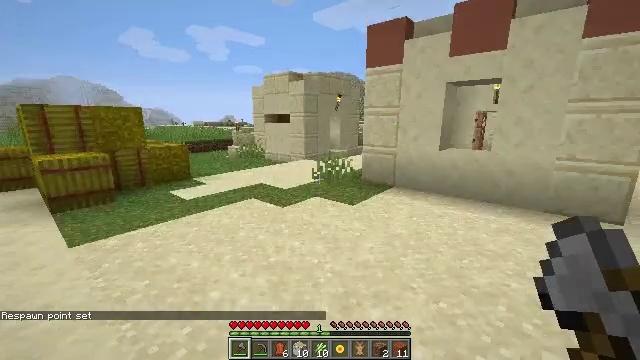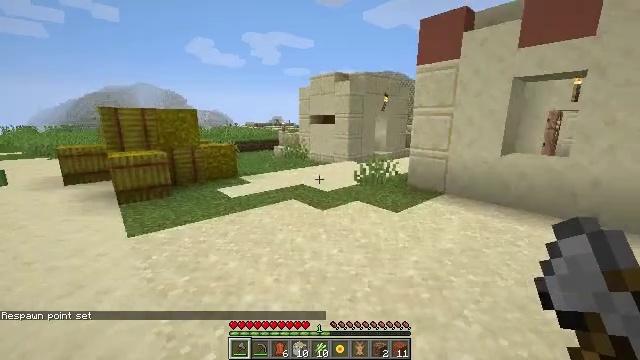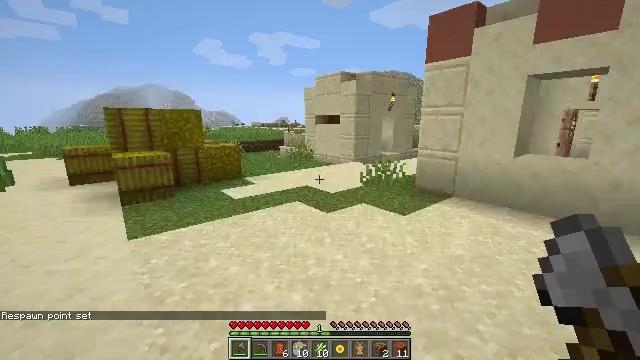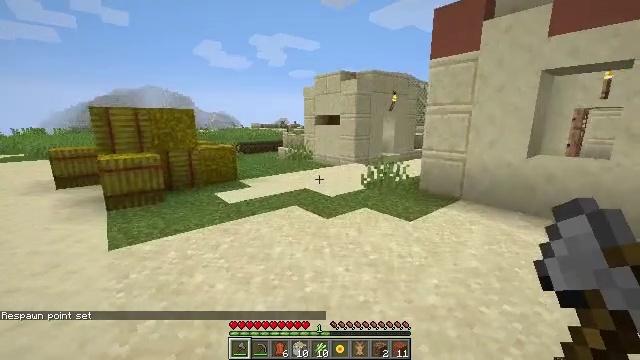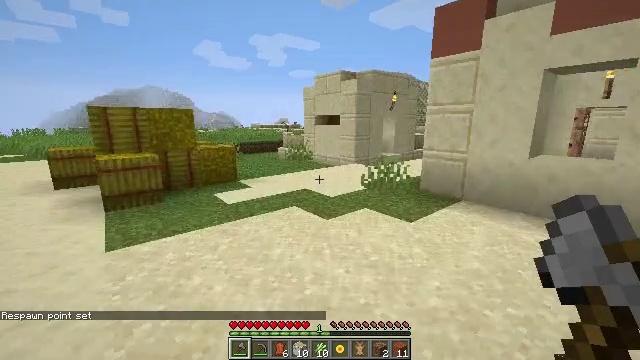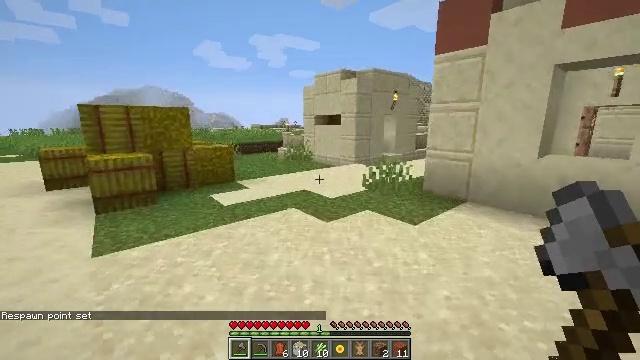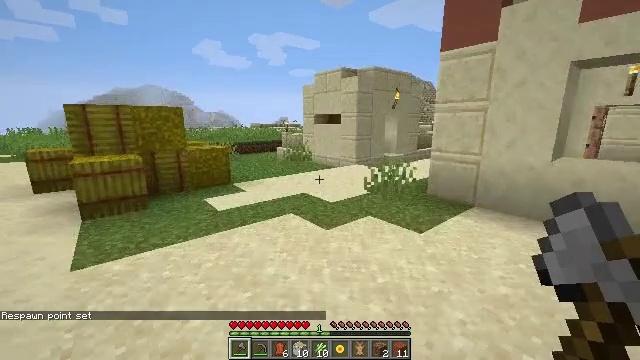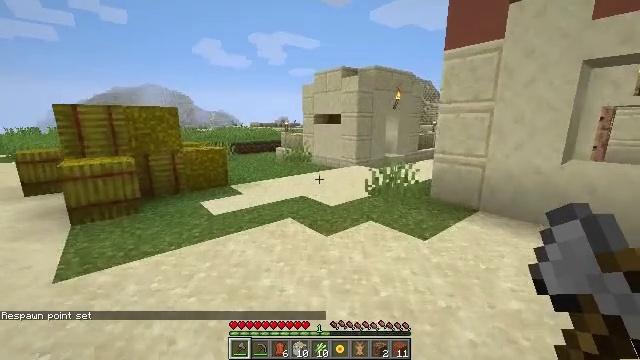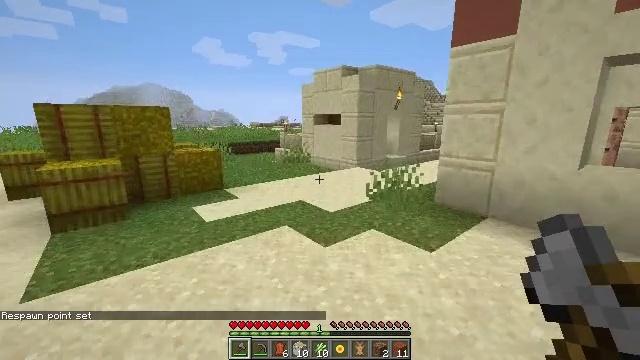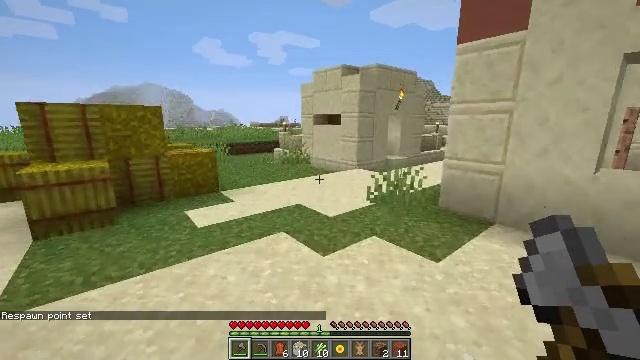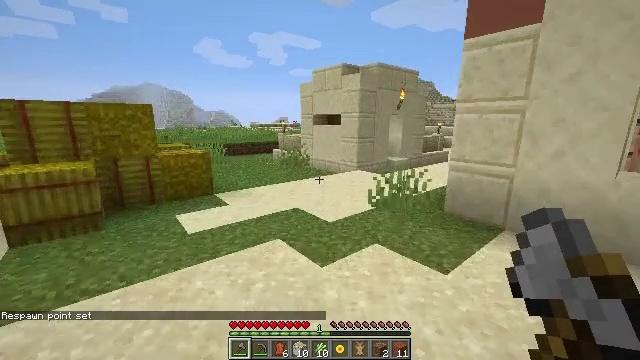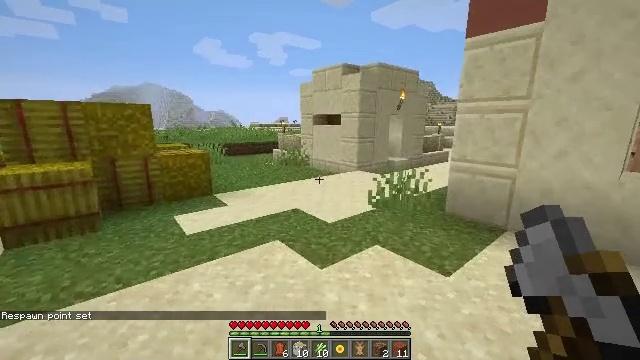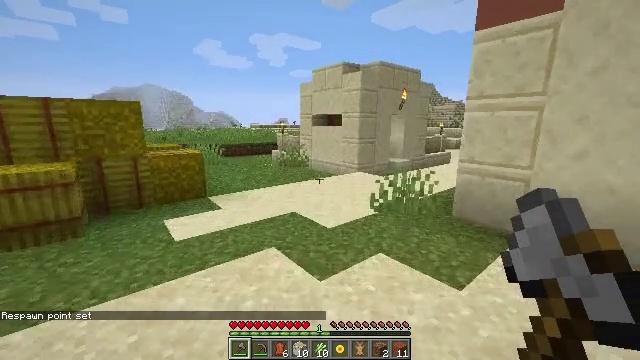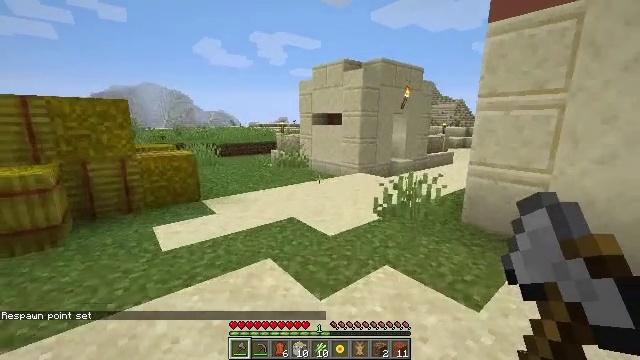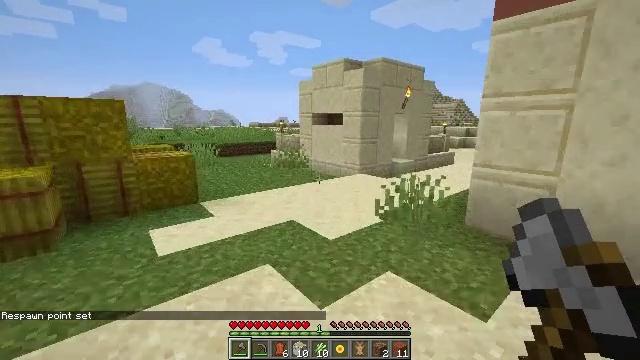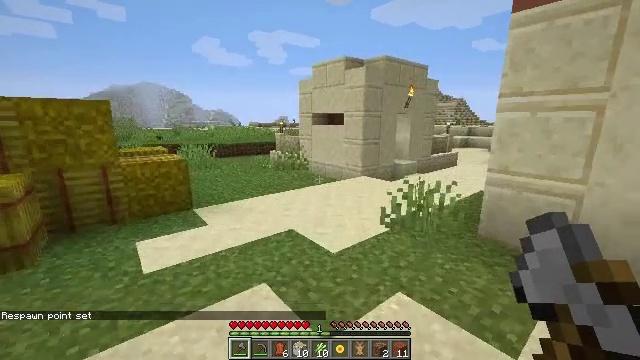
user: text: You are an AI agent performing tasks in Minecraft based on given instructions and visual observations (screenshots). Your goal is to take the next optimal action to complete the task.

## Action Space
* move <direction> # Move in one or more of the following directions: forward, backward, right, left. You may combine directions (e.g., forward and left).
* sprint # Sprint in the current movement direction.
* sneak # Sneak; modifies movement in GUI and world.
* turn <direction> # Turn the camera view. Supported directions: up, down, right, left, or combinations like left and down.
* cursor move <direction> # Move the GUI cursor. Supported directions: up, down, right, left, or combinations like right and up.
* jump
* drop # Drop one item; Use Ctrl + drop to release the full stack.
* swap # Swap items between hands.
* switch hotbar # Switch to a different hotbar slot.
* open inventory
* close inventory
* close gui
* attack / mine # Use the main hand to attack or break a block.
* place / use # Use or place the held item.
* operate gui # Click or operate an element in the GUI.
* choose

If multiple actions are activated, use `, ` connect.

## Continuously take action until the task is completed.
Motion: motion action
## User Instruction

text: craft item air
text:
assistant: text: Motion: move forward, turn left
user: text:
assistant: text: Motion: move forward, turn left
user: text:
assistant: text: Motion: move forward
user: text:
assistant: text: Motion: move forward
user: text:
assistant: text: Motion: move forward
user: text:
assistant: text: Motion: move forward
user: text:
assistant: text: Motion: move forward
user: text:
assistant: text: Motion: move forward
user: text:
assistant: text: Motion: move forward
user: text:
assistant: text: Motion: move forward
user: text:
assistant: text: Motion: move forward
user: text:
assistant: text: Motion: move forward
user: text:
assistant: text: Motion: move forward
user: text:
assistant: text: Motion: move forward
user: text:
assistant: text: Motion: move forward
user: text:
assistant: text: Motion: move forward
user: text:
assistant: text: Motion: move forward
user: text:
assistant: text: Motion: move forward
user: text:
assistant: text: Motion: move forward, turn right
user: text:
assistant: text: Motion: move forward, turn right
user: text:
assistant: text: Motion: move forward, turn right
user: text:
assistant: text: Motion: move forward
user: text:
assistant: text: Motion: move forward
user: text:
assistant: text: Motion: move forward
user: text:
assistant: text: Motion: move forward
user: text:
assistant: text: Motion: move forward
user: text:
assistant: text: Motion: move forward
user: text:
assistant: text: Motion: move forward
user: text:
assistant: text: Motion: move forward
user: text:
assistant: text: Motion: move forward, turn right